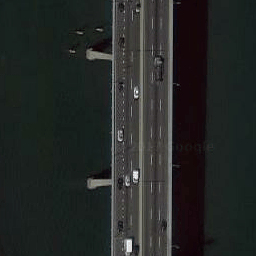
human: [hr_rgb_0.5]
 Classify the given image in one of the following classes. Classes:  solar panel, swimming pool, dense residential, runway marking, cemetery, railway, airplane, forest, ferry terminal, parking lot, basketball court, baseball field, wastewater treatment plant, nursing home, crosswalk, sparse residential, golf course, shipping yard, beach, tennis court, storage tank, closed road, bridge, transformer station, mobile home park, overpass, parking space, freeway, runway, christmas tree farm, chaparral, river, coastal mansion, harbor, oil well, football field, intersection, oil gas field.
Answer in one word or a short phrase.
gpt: bridge